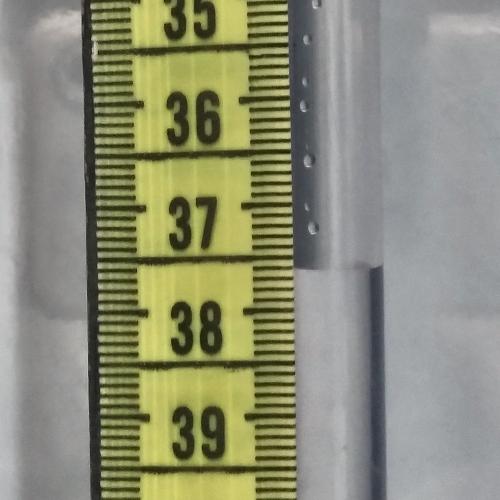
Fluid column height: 37.6 cm